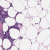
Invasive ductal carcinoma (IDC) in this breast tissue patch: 1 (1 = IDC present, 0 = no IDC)